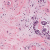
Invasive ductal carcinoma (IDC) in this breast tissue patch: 1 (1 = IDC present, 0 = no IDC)